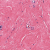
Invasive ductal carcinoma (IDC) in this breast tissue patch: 0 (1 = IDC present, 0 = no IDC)